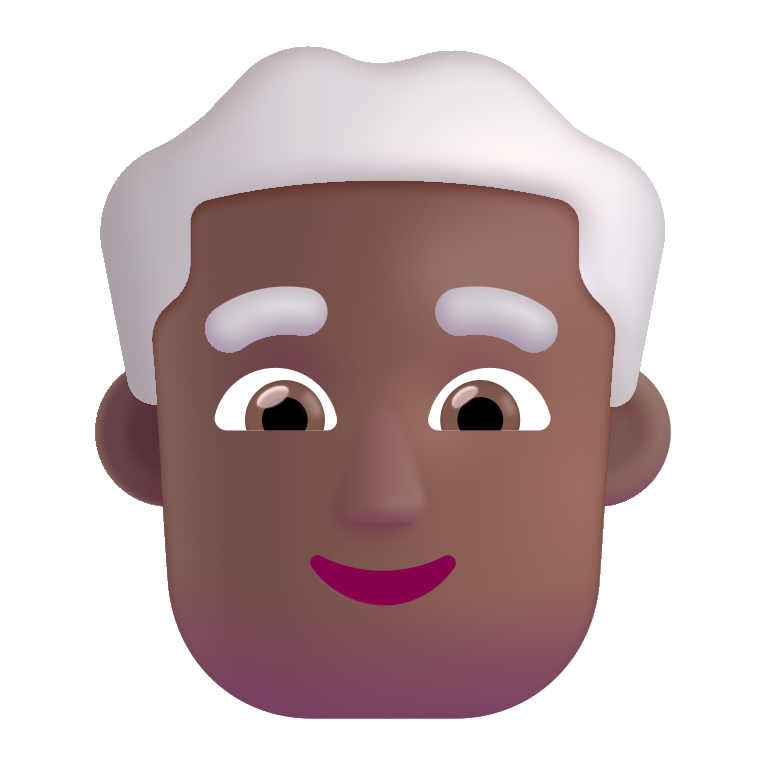
man white hair color  dark